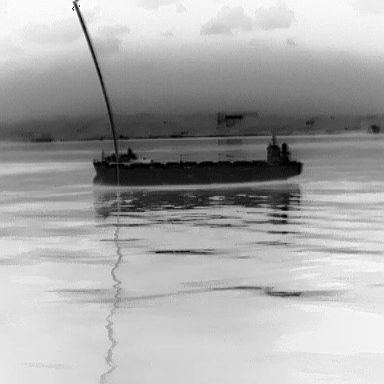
There is a liner in the infrared image.